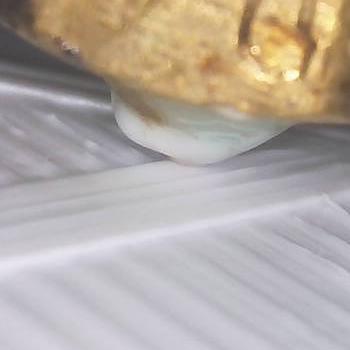
Flow rate: 84%